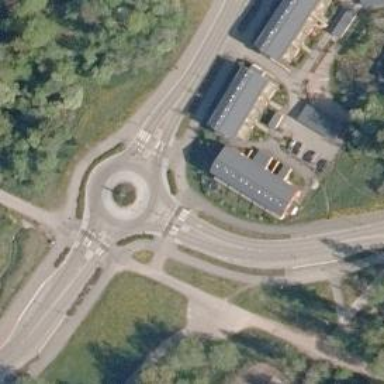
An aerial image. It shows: Tertiary road made of asphalt leading to roundabout junction.